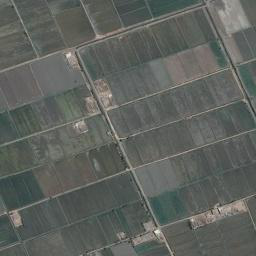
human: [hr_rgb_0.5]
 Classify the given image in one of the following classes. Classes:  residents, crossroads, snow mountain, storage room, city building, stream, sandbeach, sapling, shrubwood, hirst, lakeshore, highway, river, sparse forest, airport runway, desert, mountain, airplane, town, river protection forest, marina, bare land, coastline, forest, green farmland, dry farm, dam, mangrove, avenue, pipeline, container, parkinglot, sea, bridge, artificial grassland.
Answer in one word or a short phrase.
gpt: green farmland